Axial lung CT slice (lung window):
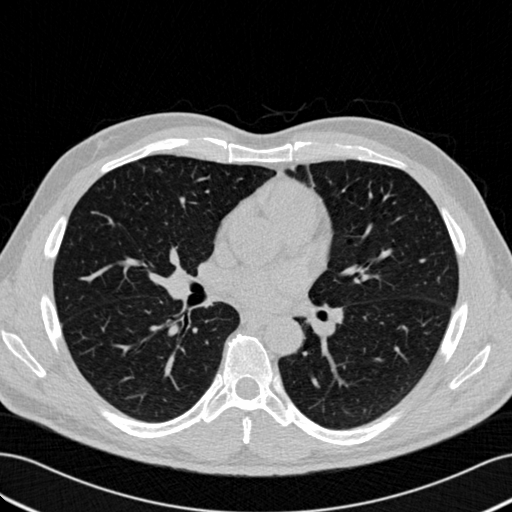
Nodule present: no